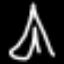
Label: The Eiffel Tower